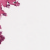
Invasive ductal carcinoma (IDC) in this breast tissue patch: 0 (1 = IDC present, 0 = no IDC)